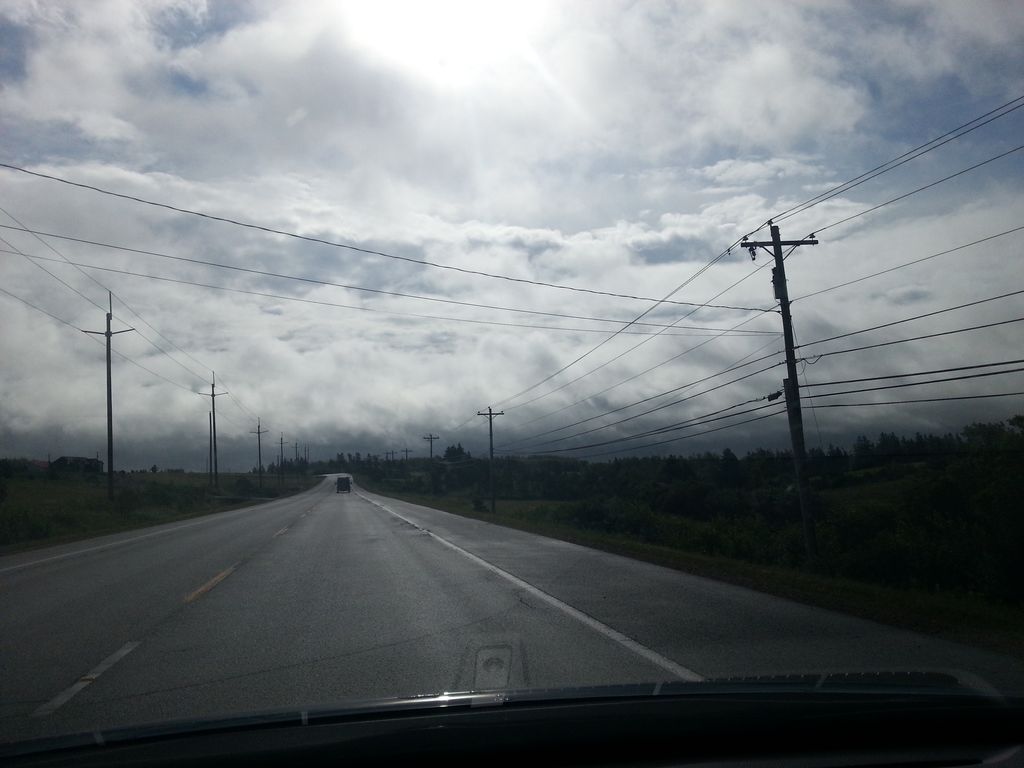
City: charlottetown